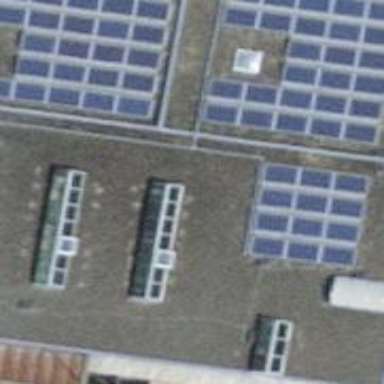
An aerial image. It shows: Solar power generator with photovoltaic panels.